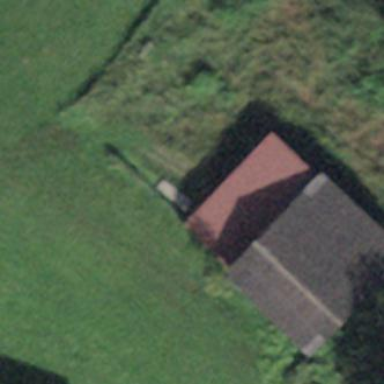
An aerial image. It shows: View of roof of building.